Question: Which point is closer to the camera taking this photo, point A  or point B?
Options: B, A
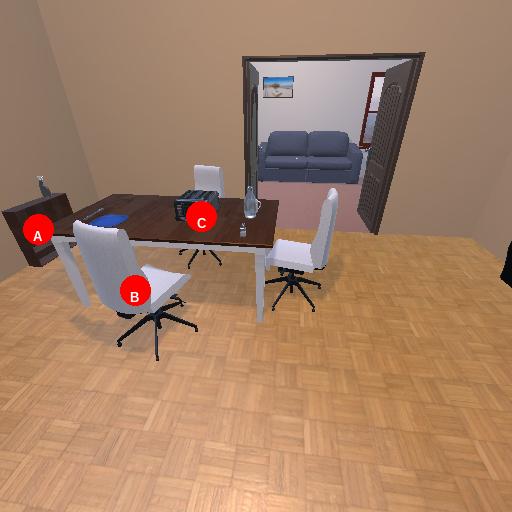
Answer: B